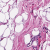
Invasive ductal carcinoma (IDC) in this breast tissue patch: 0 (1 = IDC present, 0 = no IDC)